Question: I have a chatting room with maximum of 2 users, when one user send a message to another, the second user should be notified that new message is received just like Facebook

I have done it with Ajax request like
'''
$(document).ready(
function() {
setInterval(function() {
$.ajax({
url: 'incs/check_new_msg.php' ,
cache: false,
success: function(data)
{
$('#message').html(data);
},
});
}, 1000);
});
<div id="message"></div>
'''
In 'check_new_msg.php' I use the following code:
'''
$new_msg = mysql_query("select * from inbox where status = '0' ");
echo mysql_num_rows($new_msg);
'''
The above code work good but the problem is that it check inbox and new message each second , but it seems harmful for processor as it run a MySQL query each second, please help me how to to execute checking query only when a new message is received.
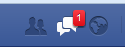
Answer: i will give you a concept then you should try to implement it.
create an external text file when inserting something from another computer and at client side check same file each second rather than checking database. if file exists then check database else continue checking text file